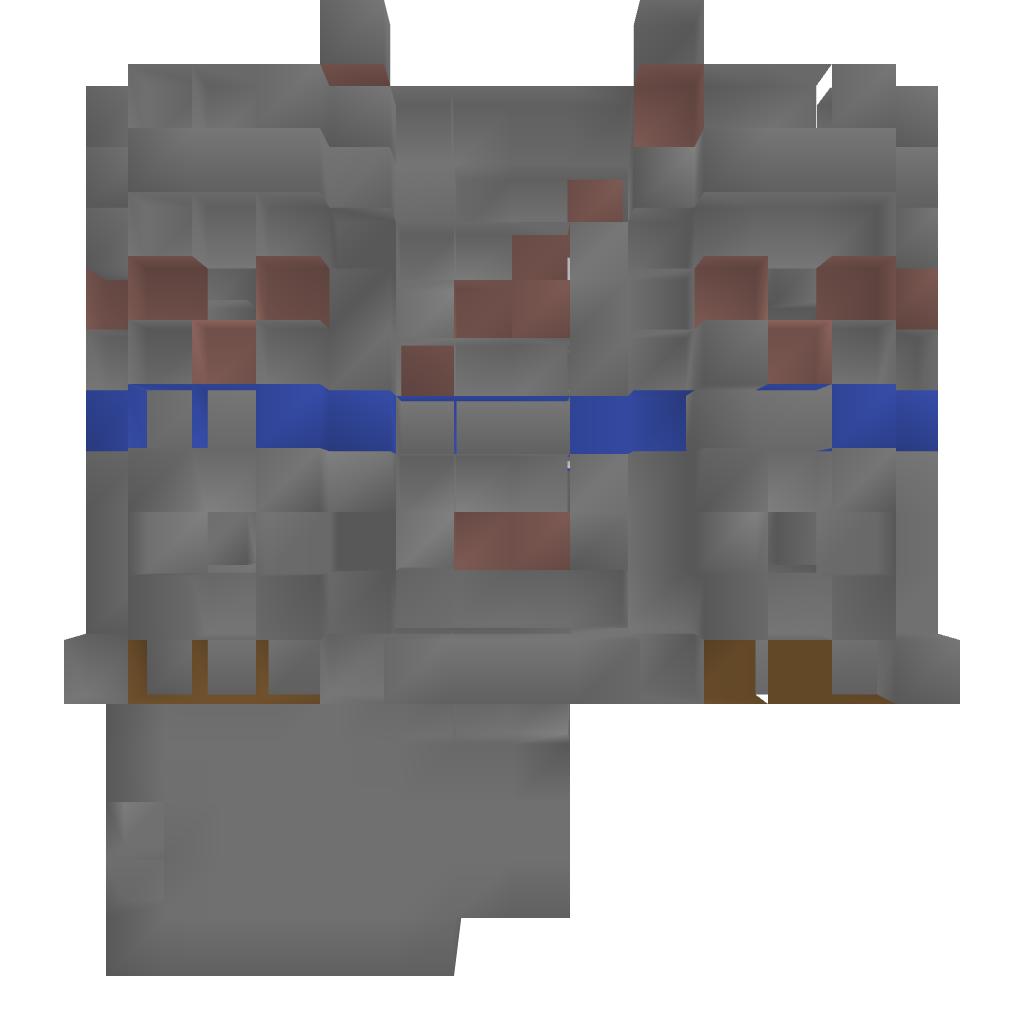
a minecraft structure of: PvP Tower [Blue]  13 blocks high 1 line of blue blocks in the middle of the structure